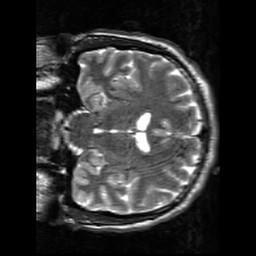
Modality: T2w
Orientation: coronal
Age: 25
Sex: male
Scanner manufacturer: siemens
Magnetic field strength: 3 T
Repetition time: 7 s
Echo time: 0.09 s